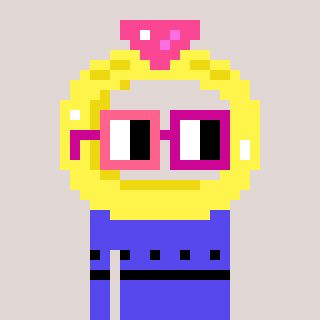
a pixel art character with square pink and red glasses, a ring-shaped head and a computerblue-colored body on a warm background